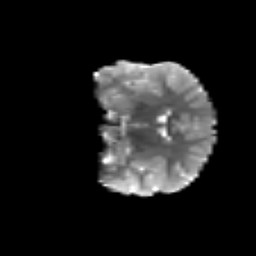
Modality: T2w
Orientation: coronal
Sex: male
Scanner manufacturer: siemens
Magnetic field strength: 3 T
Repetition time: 5 s
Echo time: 0.071 s